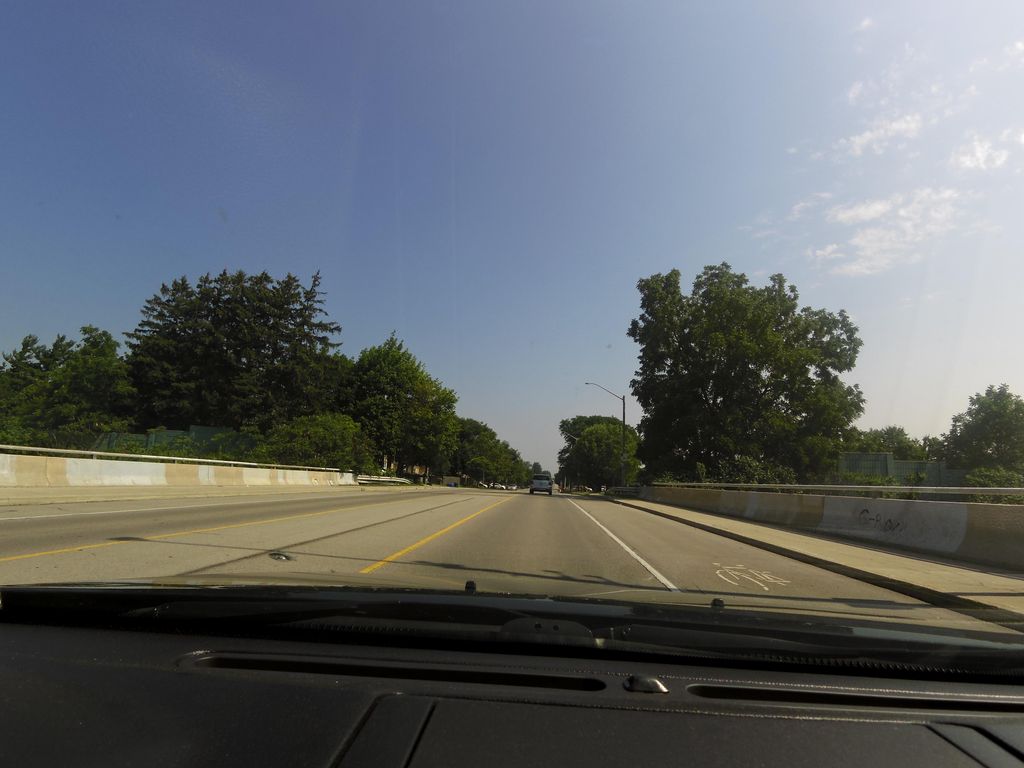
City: hamilton